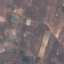
Land use / land cover: PermanentCrop